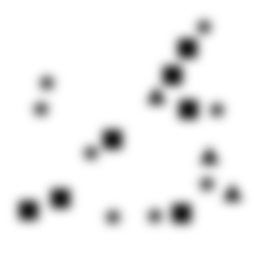
Squares: 7
Triangles: 3
Stars: 8
Total shapes: 18